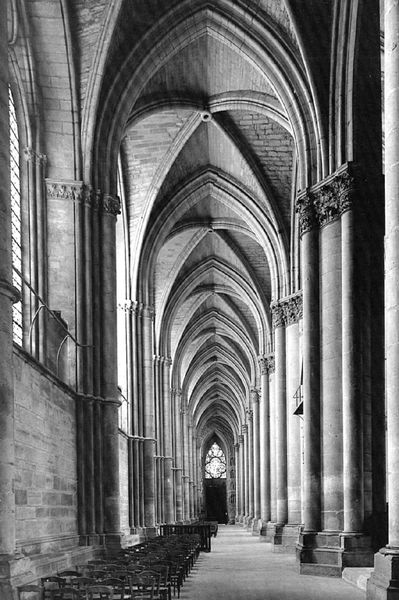
Titel: Kathedrale Notre-Dame in Reims
Standort: Reims, Kathedrale (EU - F)
Schlagwörter: schatten, weiß, fenster, grau, licht, pfeiler, schwarz, stuhl, stühle, säule, säulen, tür, weg, hochformat, ornament, wand, stein, innenraum, kirche, decke, innen, gotik, mauer, arch, arches, architecture, chair, church, column, columns, hall, white, window, black, chairs, gestühl, gray, grey, interior, windows, ornamente, verzierung, perspective, tor, foto, fotografie, photographie, gang, kolonnade, gewölbe, dom, schwarzweiss, bänke, kapitelle, kathedrale, kapitell, photo, kirchenschiff, kreuzrippe, gotisch, kreuzgewölbe, kreuzgrat, rosette, spitzbogen, stone, romanik, building, light, basis, drawing, gothik, black and white, glass, door, archway, cathedral, jesus, ceiling, kirchenfenster, gothic, aisle, god, shading, pillar, christian, altar, stones, wing, hallway, vault, tall, europe, indoor, inside, stained glass, vaulted, poles, kreuzbogen, sessel, cloumn, stained, far, duomo milan, jeus, side wing, stoa, arhcade